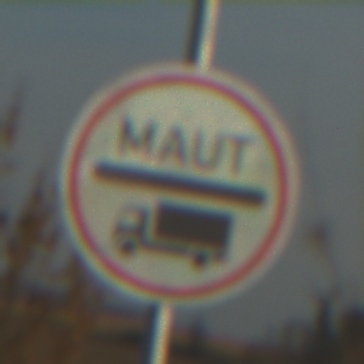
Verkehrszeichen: Mautpflicht
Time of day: SunriseSunset
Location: Outdoor (RoadRail)
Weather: PartlyCloudy
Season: NotSpecified
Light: Natural